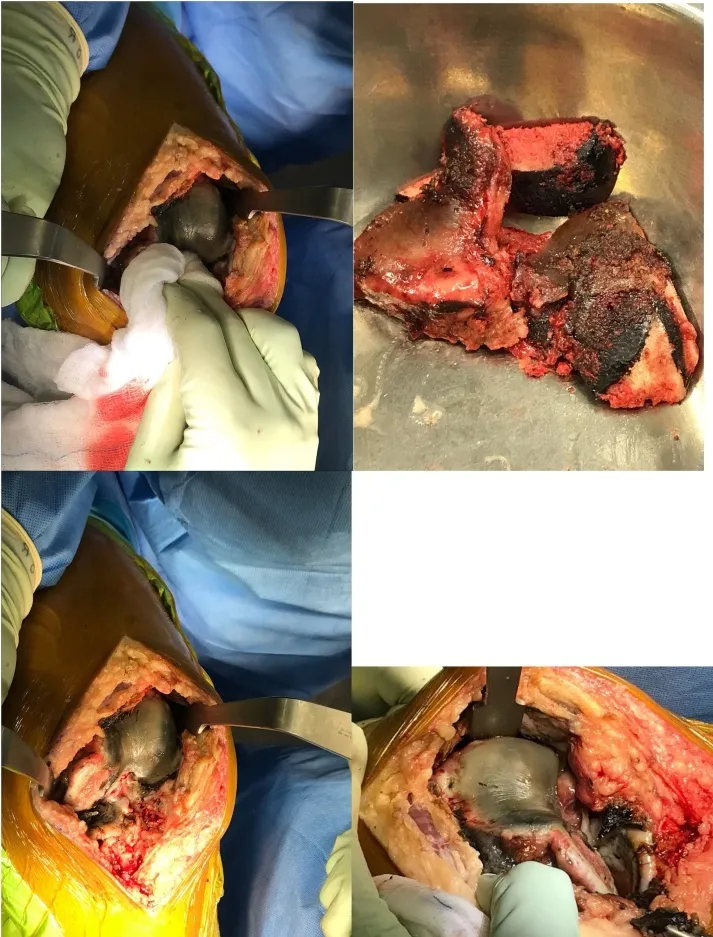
Intraoperative clinical photos of the left knee.
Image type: medical_photograph (other_medical_photograph)